Interaction volume radius: 5 \u00c5
Interaction volume height: 25 \u00c5
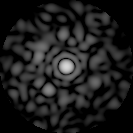
Disorder parameter: 0.8066